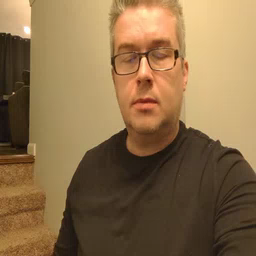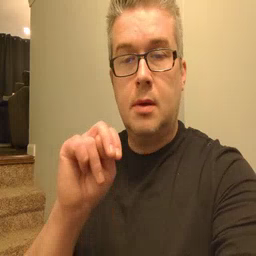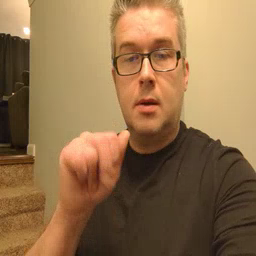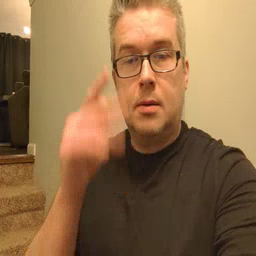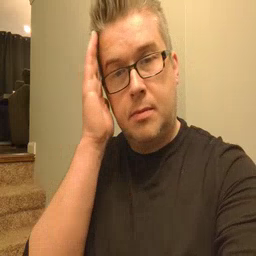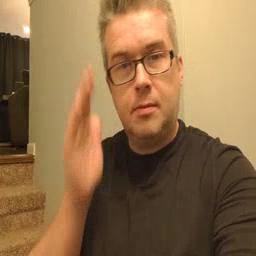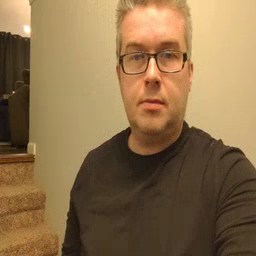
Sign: nap